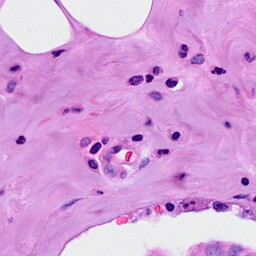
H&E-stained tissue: Breast